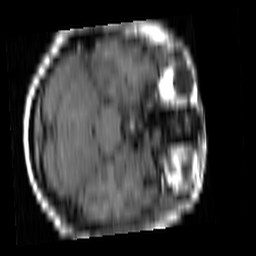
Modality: T1w
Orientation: axial
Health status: ill
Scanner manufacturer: siemens
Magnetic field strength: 1.5 T
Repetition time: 0.4 s
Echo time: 0.014 s